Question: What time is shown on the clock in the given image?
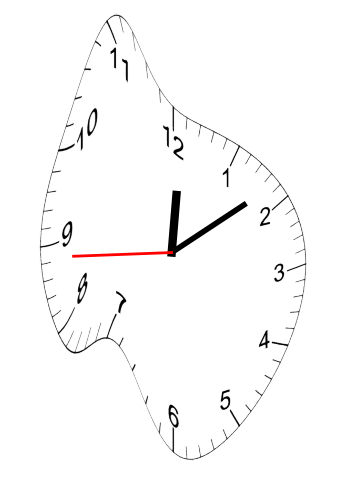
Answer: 12:08:44